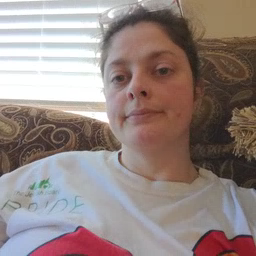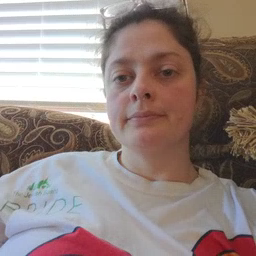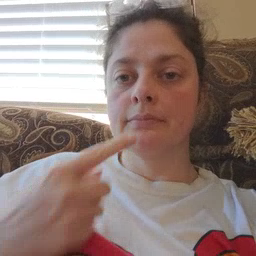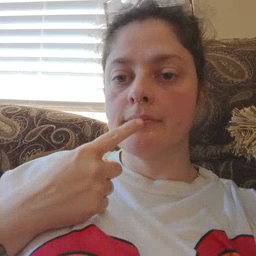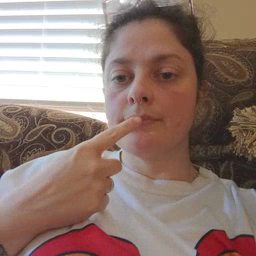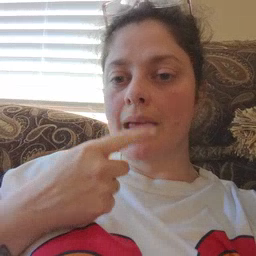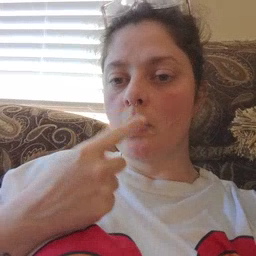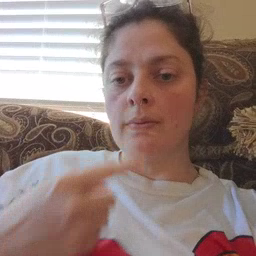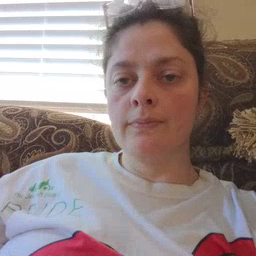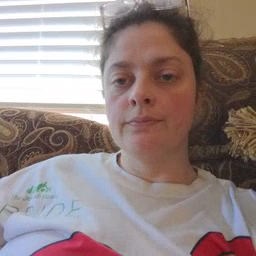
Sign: mouth